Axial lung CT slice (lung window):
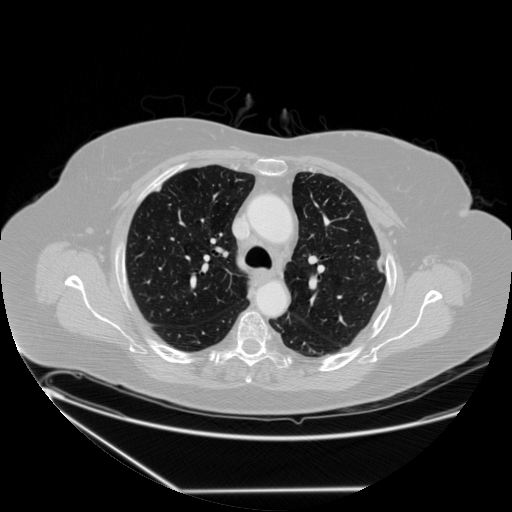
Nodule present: no